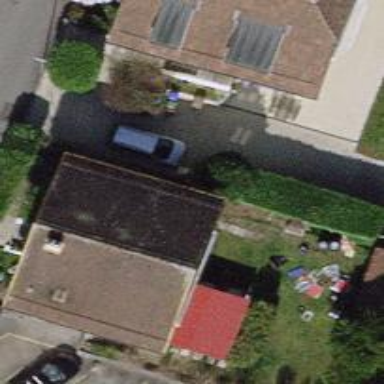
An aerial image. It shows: House with hipped roof.